Question: I want to send json data from my controller to my view when a specific action happens.
I used this on controller to send the data
'''
[HttpGet]
public JsonResult JSONGetParking(int buildingID){
return this.Json(
new
{
Result = (from obj in db.Parkings.Where(p => p.buildingID == buildingID) select new { ID = obj.ID, Name = obj.note })
}
, JsonRequestBehavior.AllowGet
);
}
'''
it works very good
on my script i used this:
'''
$(document).ready(function () {
$('#buildingID').change(function () {
alert("what is not");
$.getJSON('JSONGetParking?buildingID=' + $('#buildingID').val(), function (data) {
alert("afd");
var items = " ";
$.each(data, function (obx, oby) {
items += "<option value='" + oby.ID + "'>" + oby.Name + "</option>";
});
$('#parkingID').html(items);
});
});
});
'''
I have opened google chrome and I can see the request and the response like this:

i can see the text that i alerted
However, on my selector, i just see 'undefined value'
### Html
'''
<div id="editor-label">
<select id="parkingID" name="parkingID"></select>
</div>
'''
I have added the jquery in this
'''
@section scripts {
@Scripts.Render("~/bundles/jqueryval")
@Scripts.Render("~/Scripts/FloorScript.js");
}
'''
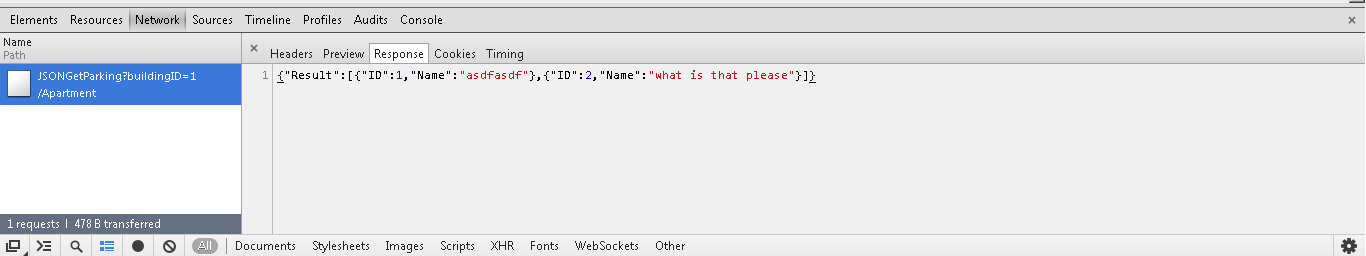
Answer: You're not looping on the correct variable.
You did this:
'''
$.each(data, function (obx, oby) {
'''
whereas you should do this:
'''
$.each(data.Result, function (obx, oby) {
'''
This is pretty visible in the Google Chrome screenshot you provided. As you can see the returned JSON has a property called 'Result' which is the collection whereas you were looping over the 'data' variable which is not an array - it's just a javascript object that has a property called 'Result' which is the array you wanna be looping through.
Also I'd replace:
'''
$.getJSON('JSONGetParking?buildingID=' + $('#buildingID').val(), function (data) {
'''
with:
'''
$.getJSON('JSONGetParking', { buildingID: $('#buildingID').val() }, function (data) {
'''
and of course get rid of this hardcoded url over there and use an url helper to generate it, on the dropdown as an HTML5 data-* attribute:
'''
@Html.DropDownListFor(
x => x.BuildingId,
Model.Buildings,
new {
id = "buildingID",
data_url = Url.Action("JSONGetParking")
}
)
'''
and then inside the change event you can trivially easy retrieve this url and avoid hardcoding it (and of course taking the risk of breaking your code when you deploy it in IIS in a virtual directory or simply change the routing pattern of your application):
'''
$('#buildingID').change(function () {
var url = $(this).data('url');
$.getJSON(url, { buildingID: $('#buildingID').val() }, function (data) {
'''
Alright, now the initial mess is tidied up.